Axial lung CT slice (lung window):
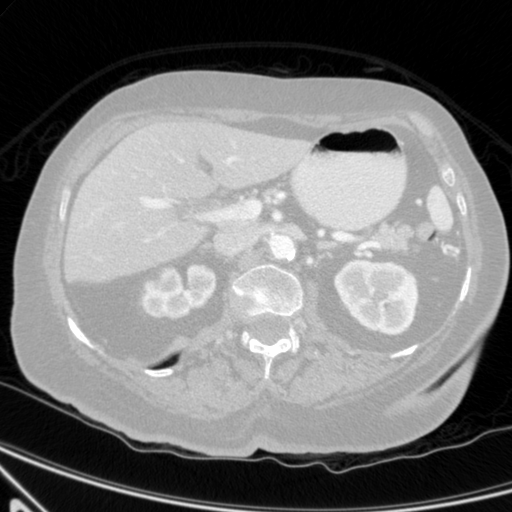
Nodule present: no